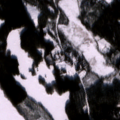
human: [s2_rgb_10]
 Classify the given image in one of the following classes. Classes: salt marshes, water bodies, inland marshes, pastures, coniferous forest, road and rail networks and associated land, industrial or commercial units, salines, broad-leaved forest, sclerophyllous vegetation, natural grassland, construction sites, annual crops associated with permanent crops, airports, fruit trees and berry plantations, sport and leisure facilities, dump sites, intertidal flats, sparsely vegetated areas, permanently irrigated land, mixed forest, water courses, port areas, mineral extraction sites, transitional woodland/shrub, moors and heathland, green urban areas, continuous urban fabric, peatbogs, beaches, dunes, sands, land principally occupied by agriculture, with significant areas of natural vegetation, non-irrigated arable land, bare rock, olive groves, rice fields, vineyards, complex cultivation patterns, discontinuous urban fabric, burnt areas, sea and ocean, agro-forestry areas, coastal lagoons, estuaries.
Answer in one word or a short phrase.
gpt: coniferous forest, mixed forest, water bodies